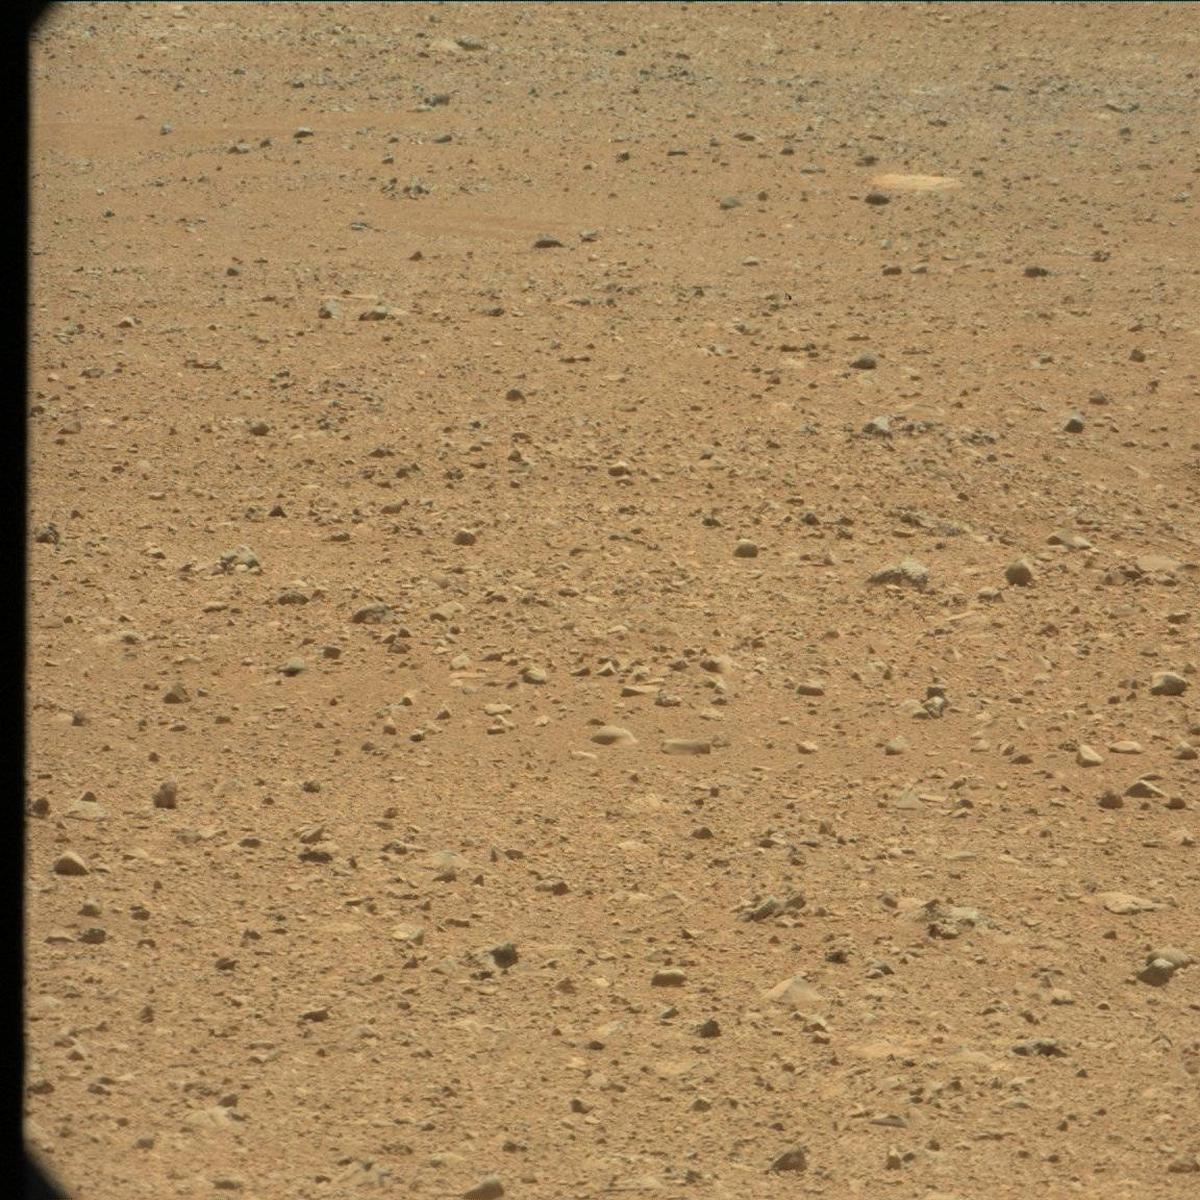
Terrain classes present: Bedrock, Rock, Sand / Soil